Interaction volume radius: 10 \u00c5
Interaction volume height: 45 \u00c5
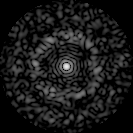
Disorder parameter: 0.837